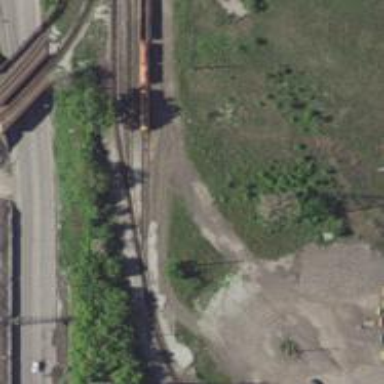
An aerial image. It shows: Rail spur service.